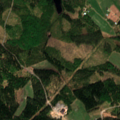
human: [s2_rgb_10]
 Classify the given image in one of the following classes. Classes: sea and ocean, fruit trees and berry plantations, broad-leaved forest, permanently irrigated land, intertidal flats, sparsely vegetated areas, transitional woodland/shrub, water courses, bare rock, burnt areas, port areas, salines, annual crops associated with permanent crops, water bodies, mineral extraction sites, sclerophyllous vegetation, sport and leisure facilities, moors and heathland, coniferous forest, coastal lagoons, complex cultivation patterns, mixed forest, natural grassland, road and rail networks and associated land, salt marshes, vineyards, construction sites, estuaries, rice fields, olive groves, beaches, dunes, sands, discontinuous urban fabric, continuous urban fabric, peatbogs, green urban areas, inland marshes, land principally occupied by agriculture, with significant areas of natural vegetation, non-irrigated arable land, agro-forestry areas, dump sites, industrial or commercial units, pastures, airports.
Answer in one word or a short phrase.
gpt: non-irrigated arable land, coniferous forest, mixed forest, transitional woodland/shrub